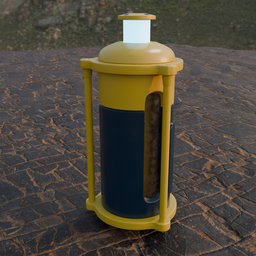
Label: tools